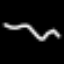
Label: squiggle